Question: I have this problem, I using GPS from my app to get latitude and longitude,when I want to return to home Icon GPS always show from top of my Mobile device,how I can turn off it after return to home screen

my code.
'''
public class doctorlocation extends Activity implements LocationListener {
protected LocationManager locationManager;
protected LocationListener locationListener;
protected Context context;
String lat;
String provider;
protected double latitude,longitude;
protected boolean gps_enabled,network_enabled;
@Override
protected void onCreate(Bundle savedInstanceState) {
super.onCreate(savedInstanceState);
setContentView(R.layout.doctorlocation);
locationManager = (LocationManager) getSystemService(Context.LOCATION_SERVICE);
locationManager.requestLocationUpdates(LocationManager.GPS_PROVIDER, 0, 0, this);
}
@Override
public void onLocationChanged(Location location) {
//txtLat = (TextView) findViewById(R.id.textview1);
//txtLat.setText("Latitude:" + location.getLatitude() + ", Longitude:" + location.getLongitude());
String str = "Latitude: "+location.getLatitude()+"
Longitude: "+location.getLongitude();
Toast.makeText(getBaseContext(), str, Toast.LENGTH_LONG).show();
latitude=location.getLatitude();
longitude=location.getLongitude();
}
@Override
public void onProviderDisabled(String provider) {
Log.d("Latitude","disable");
Toast.makeText(getBaseContext(), "Gps turned off ", Toast.LENGTH_LONG).show();
}
@Override
public void onProviderEnabled(String provider) {
Log.d("Latitude","enable");
Toast.makeText(getBaseContext(), "Gps turned on ", Toast.LENGTH_LONG).show();
}
@Override
public void onStatusChanged(String provider, int status, Bundle extras) {
Log.d("Latitude","status");
}
}
'''
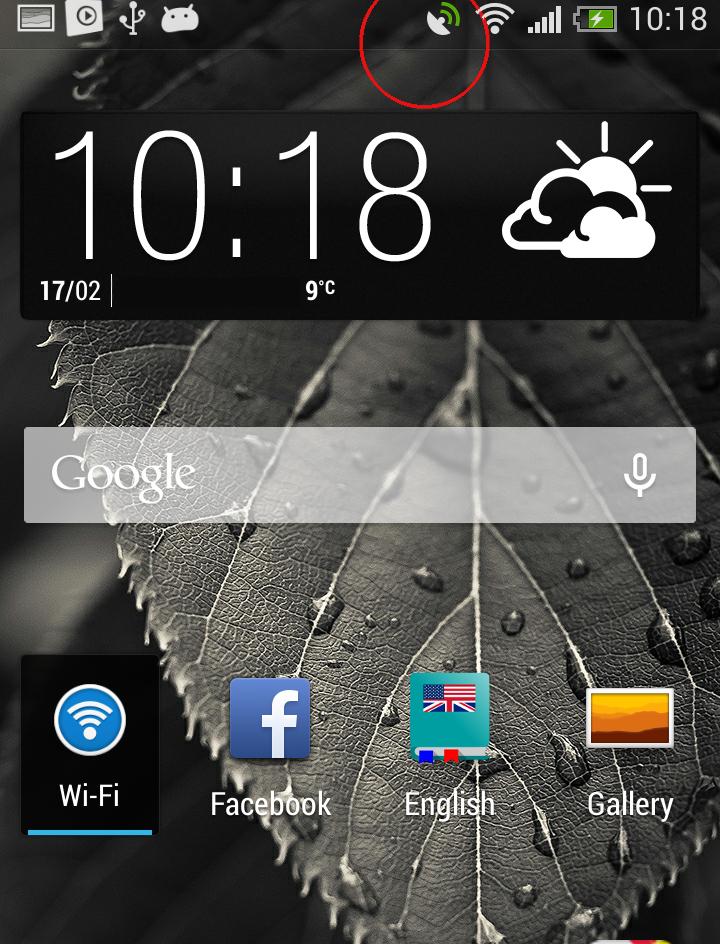
Answer: Use this code on 'onPause()' of that 'Activity'.
'''
@Override
protected void onPause() {
Log.i("onPause", "inside onPause");
super.onPause();
locationManager.removeUpdates(myLocationListener);//locationManager.removeUpdates(this) ;
locationManager = null;
}
'''